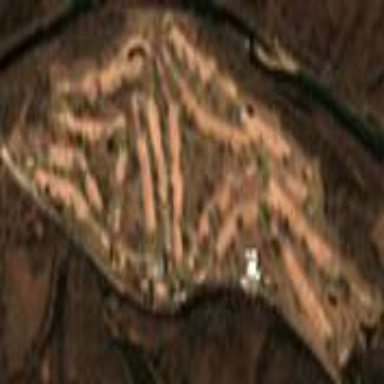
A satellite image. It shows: Golf course.